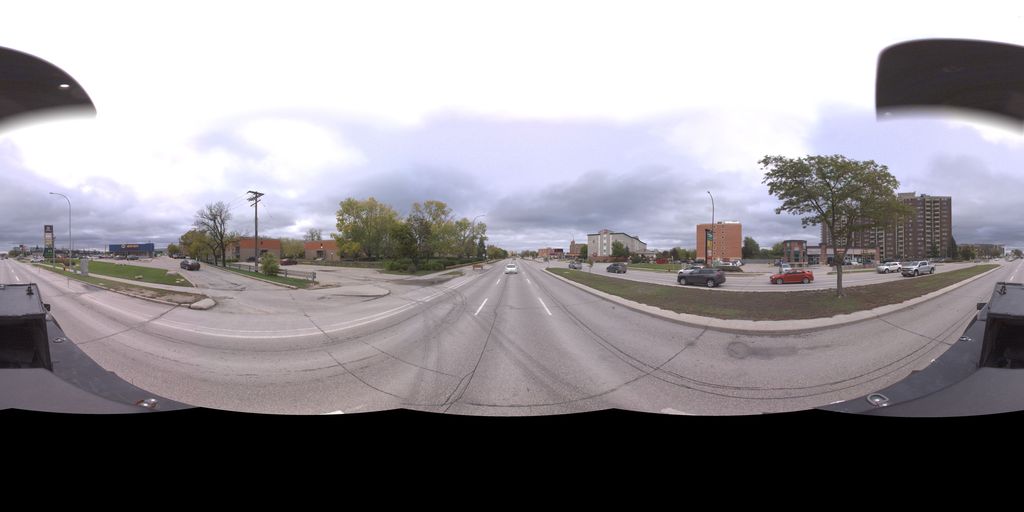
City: winnipeg